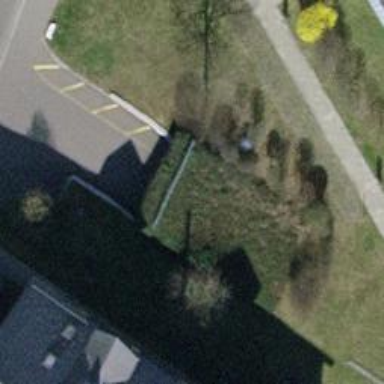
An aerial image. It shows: Parking entrance.